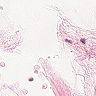
Metastatic tissue present: no